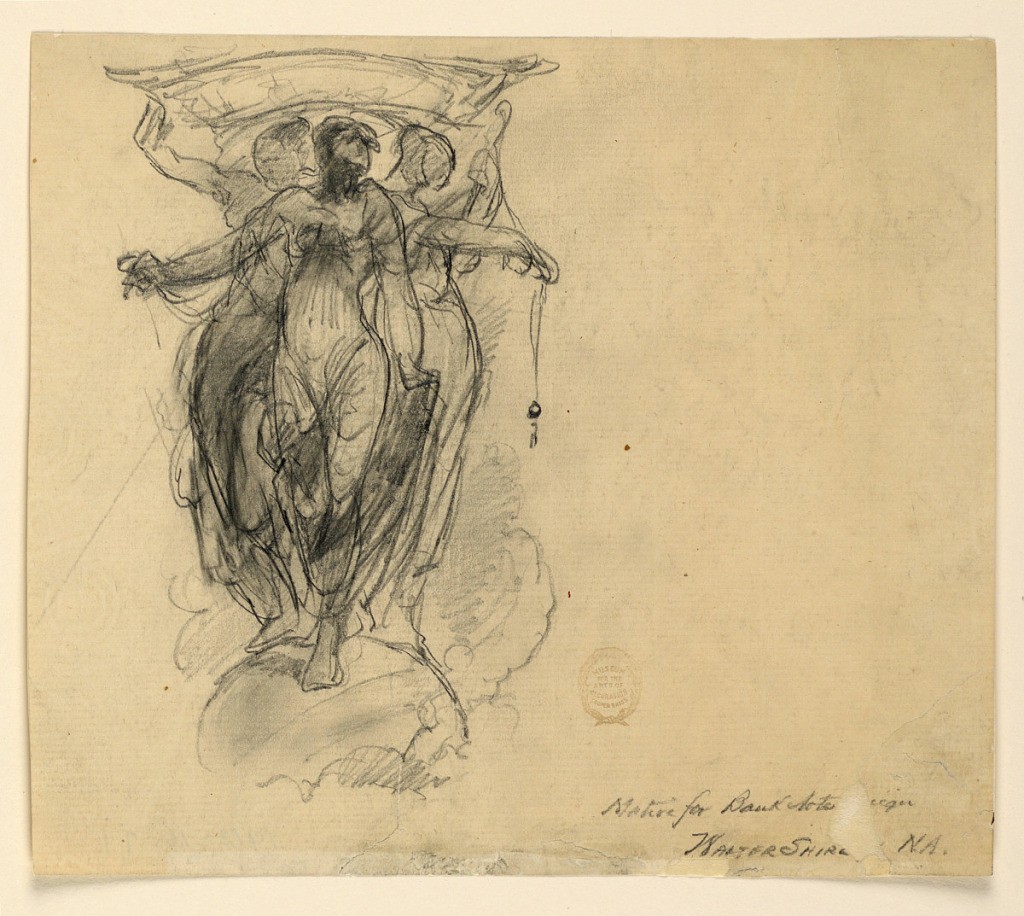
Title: Motif for Bank Note Design
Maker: Walter Shirlaw, American, b. Scotland, 1838–1909
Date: ca. 1895
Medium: Graphite on paper
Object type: Drawing
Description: A group of three women standing upon a globe and shown frontally. The two lateral ones stand further back than the central one, the left figure seems to act as a caryatid. The right figure holds a spun thread.